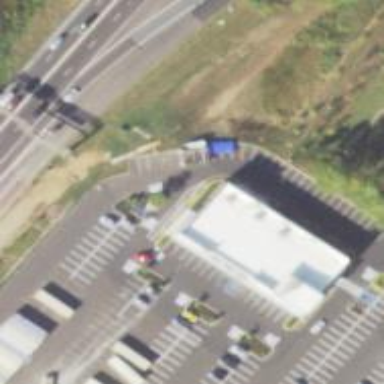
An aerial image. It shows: Retail building.